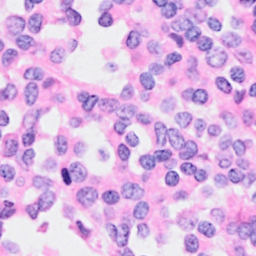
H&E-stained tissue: Breast